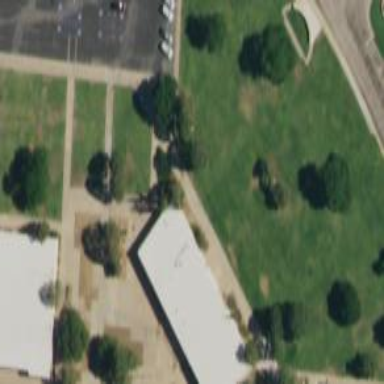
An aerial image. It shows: College building.